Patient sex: M
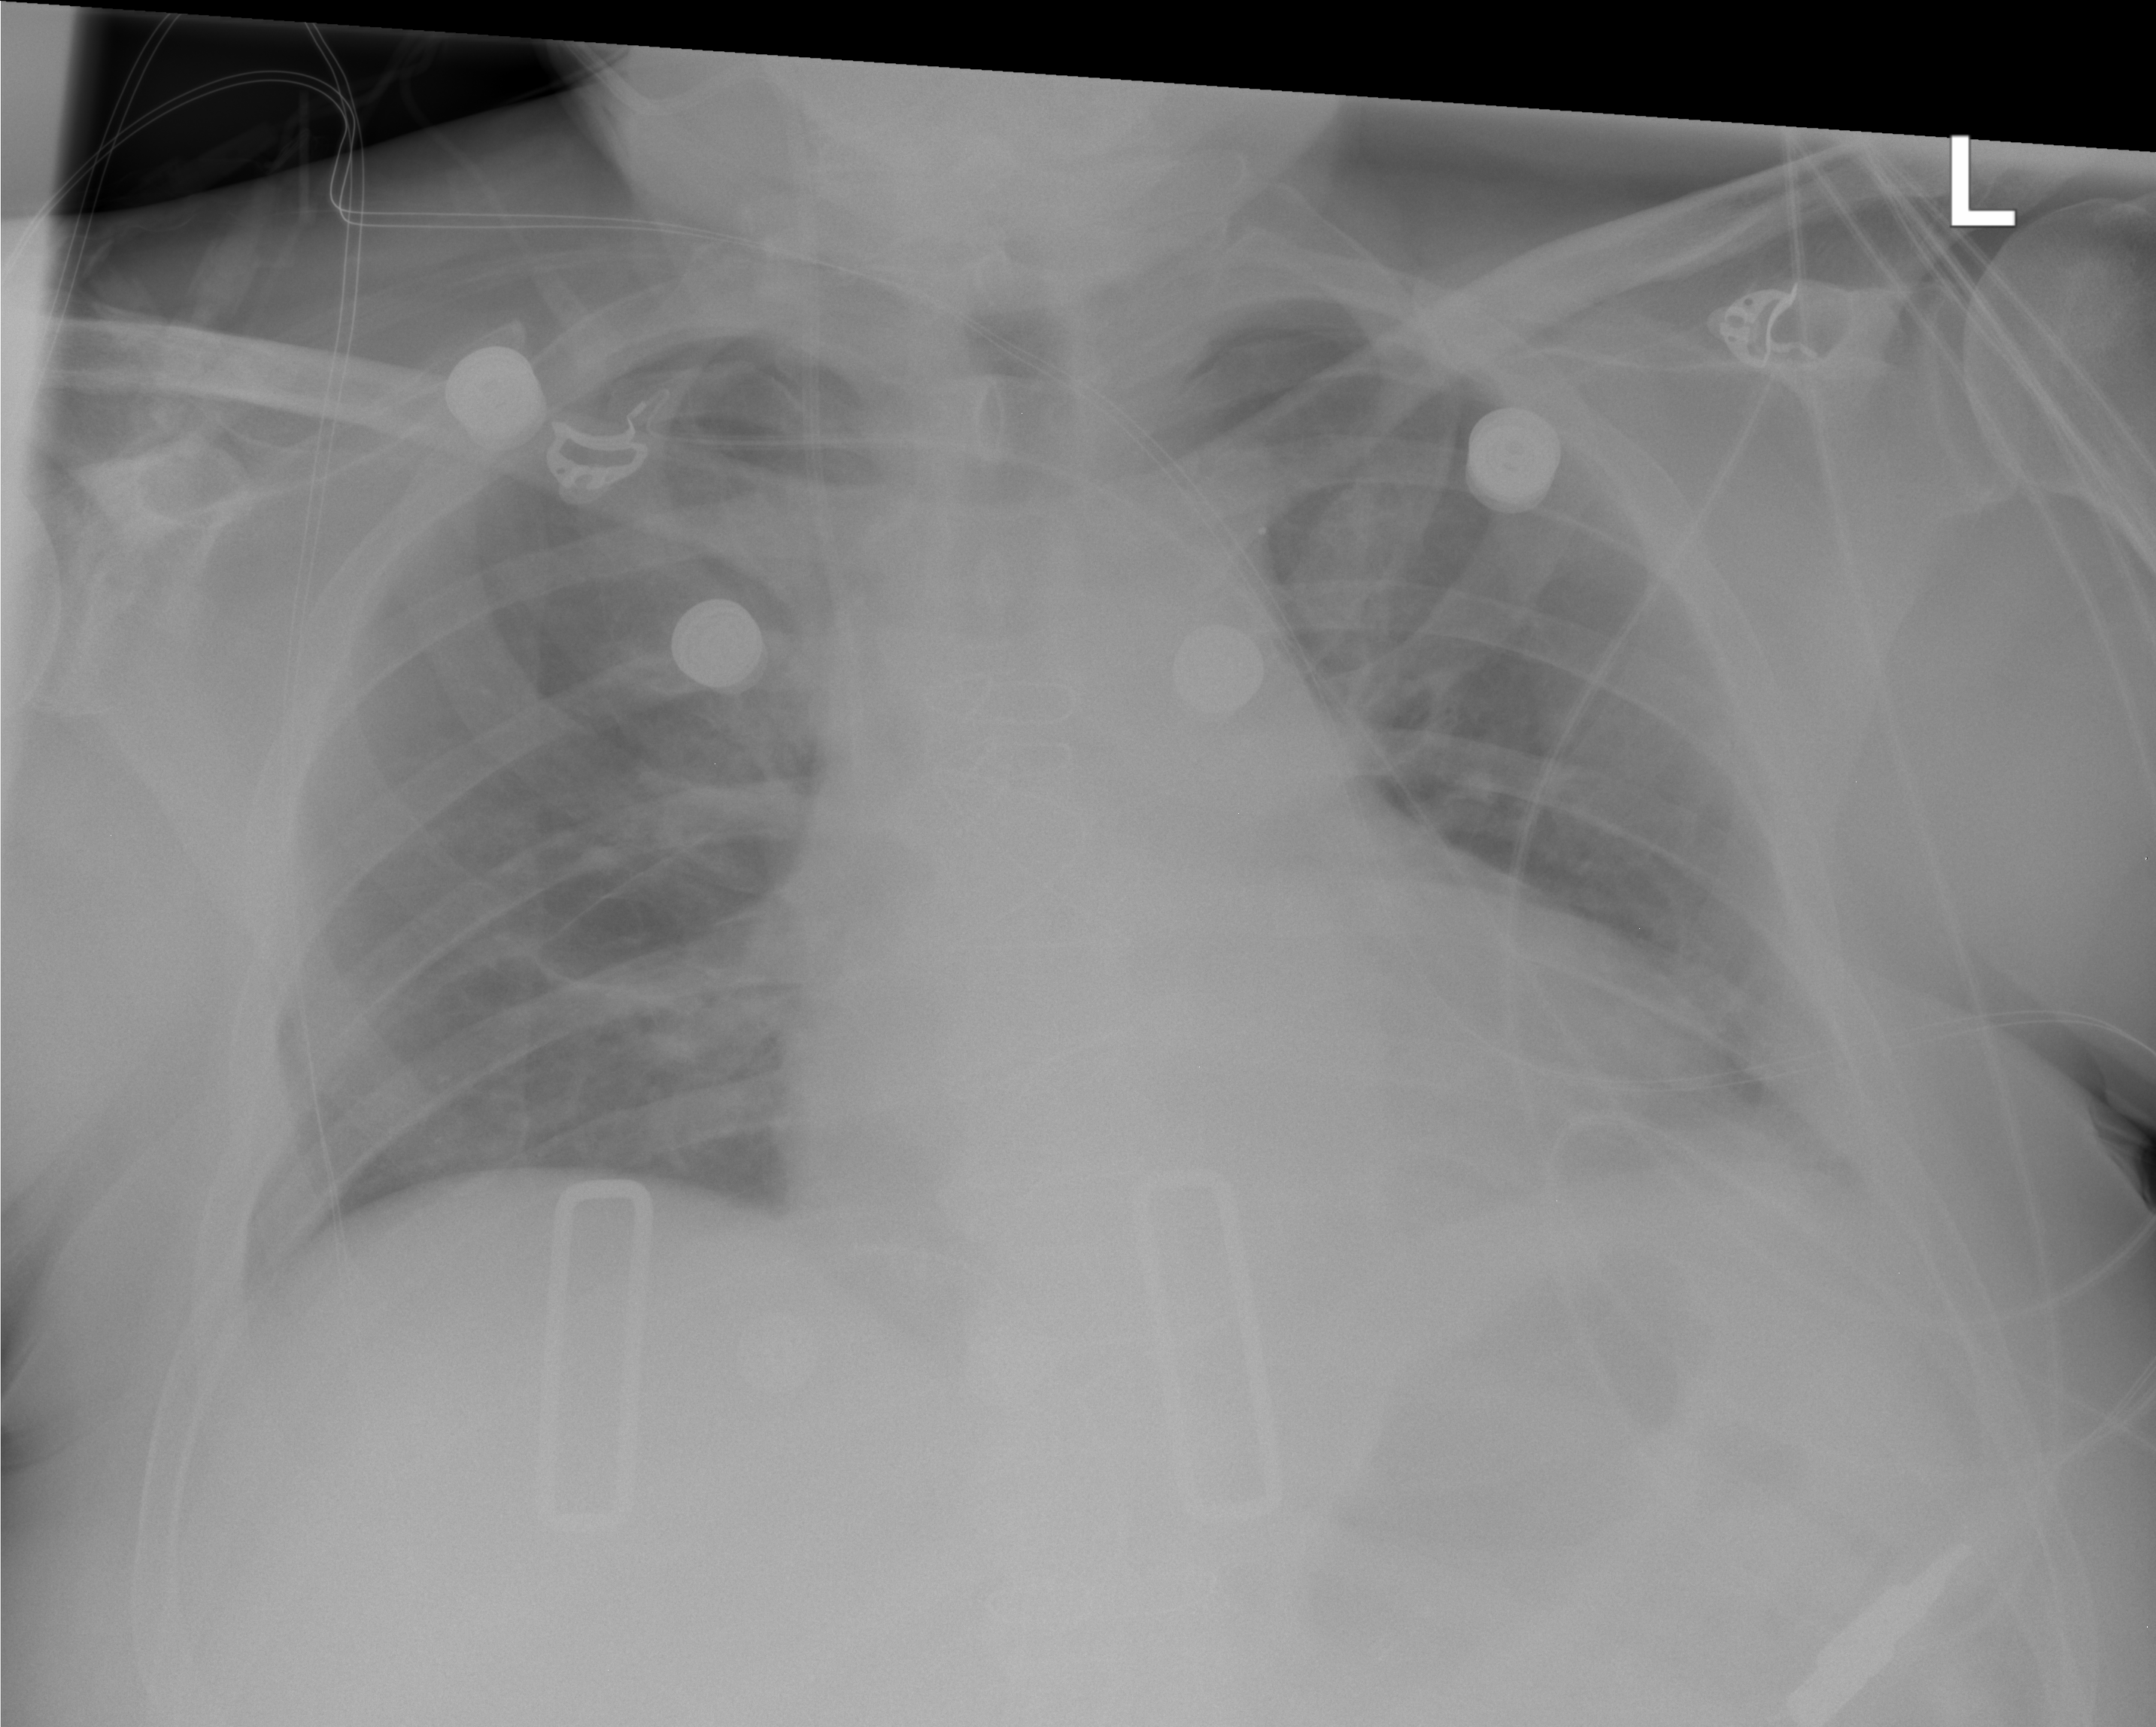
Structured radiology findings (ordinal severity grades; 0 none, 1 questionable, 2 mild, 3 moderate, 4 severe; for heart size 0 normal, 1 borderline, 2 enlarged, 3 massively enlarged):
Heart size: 1
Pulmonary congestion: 0
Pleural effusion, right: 0
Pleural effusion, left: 2
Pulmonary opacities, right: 0
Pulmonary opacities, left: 0
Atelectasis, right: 2
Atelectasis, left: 2